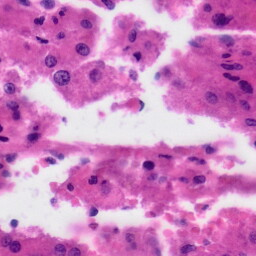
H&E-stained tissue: Liver